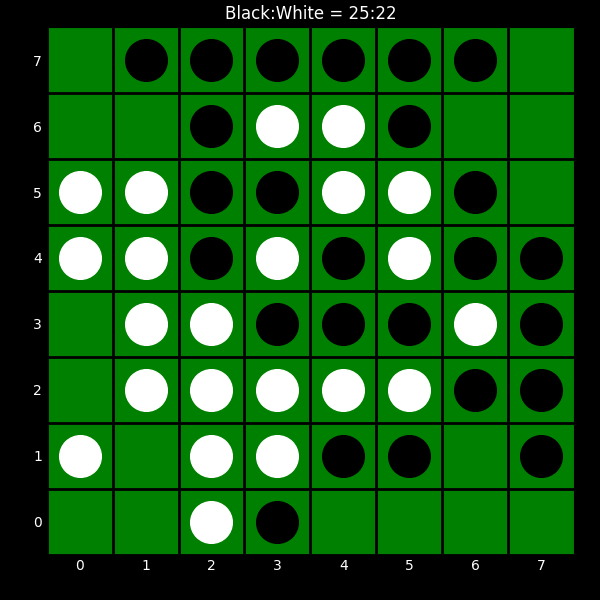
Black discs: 25
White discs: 22